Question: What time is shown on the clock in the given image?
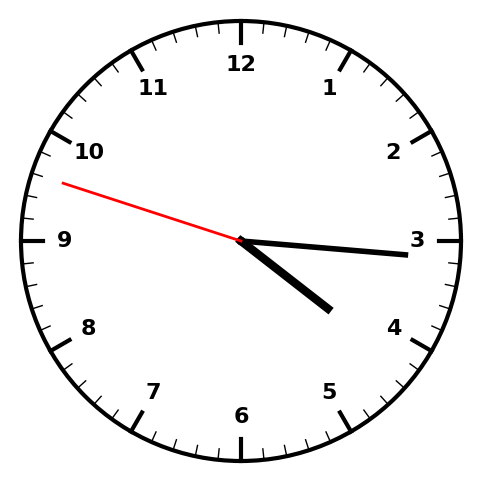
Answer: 04:15:48